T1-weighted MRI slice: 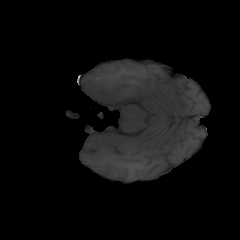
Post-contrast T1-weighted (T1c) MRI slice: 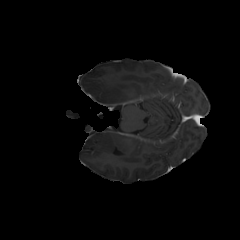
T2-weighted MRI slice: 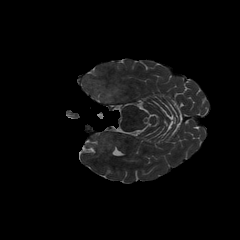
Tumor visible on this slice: yes